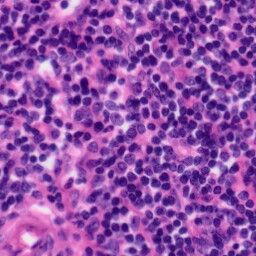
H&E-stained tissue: Tonsil